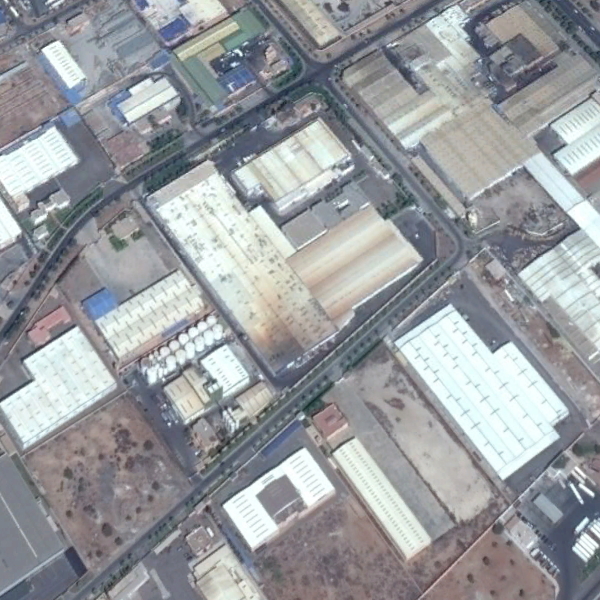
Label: Industrial